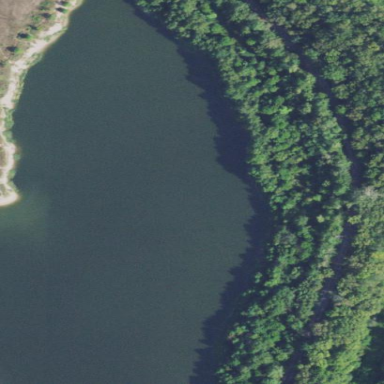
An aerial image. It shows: Serene lake.